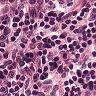
Metastatic tissue present: no